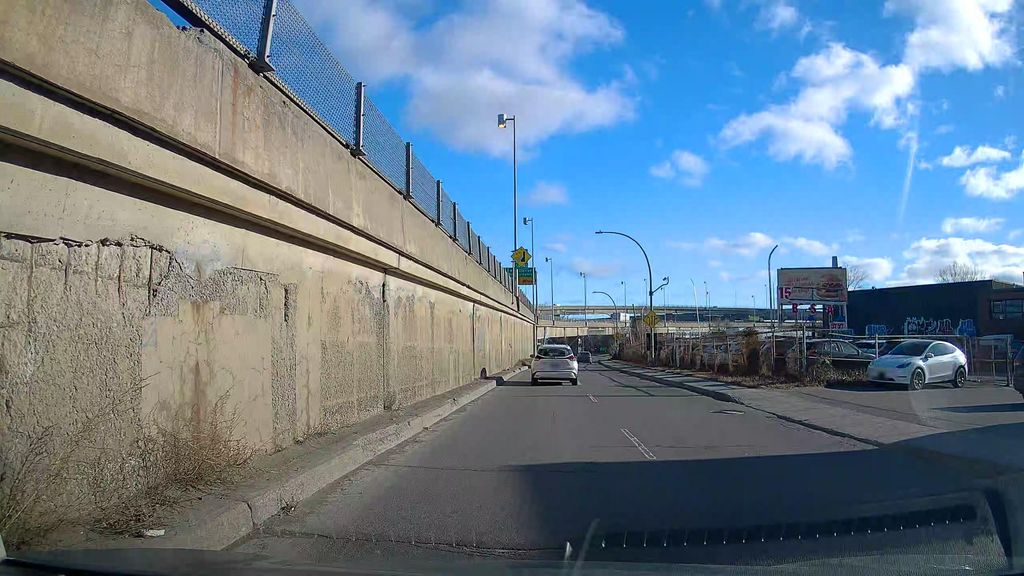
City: montreal